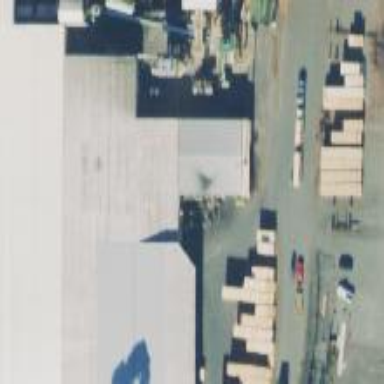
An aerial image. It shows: Building used as sawmill.